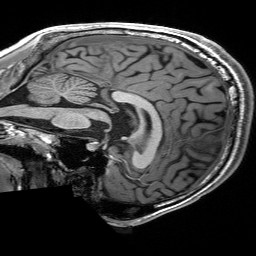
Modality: T1w
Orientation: sagittal
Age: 18
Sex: male
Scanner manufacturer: siemens
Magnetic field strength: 3 T
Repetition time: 2.53 s
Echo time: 0.00227 s